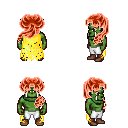
a pixel art fantasy rpg character, male body template, orc, green skin, yellow tattered cape, white pants, red princess hairstyle, brown shoes, four views (front, back, left, right), 2x2 character sprite sheet, small pixel art, hard edges, no anti-aliasing